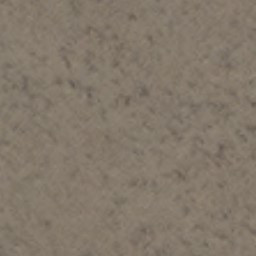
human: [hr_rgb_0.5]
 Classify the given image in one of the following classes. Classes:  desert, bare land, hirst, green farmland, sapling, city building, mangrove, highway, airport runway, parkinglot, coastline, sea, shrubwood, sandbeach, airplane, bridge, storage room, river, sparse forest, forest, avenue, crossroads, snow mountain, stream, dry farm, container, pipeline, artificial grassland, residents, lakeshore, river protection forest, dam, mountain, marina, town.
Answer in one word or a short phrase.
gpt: bare land